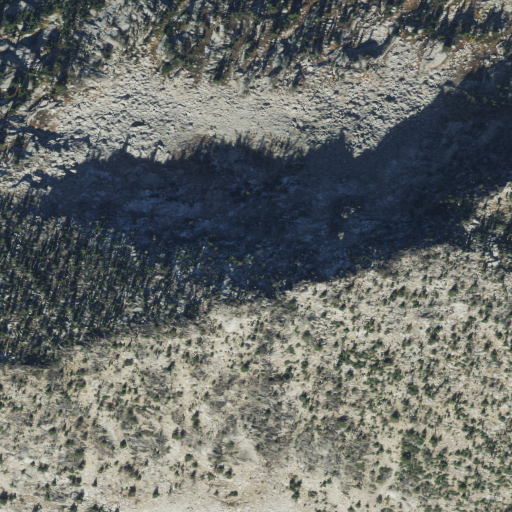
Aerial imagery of mountain in Idaho named Fitsum Peak containing grassland, evergreen forest, and barren land